Question: Here is the kind of data I have
'''
V1 = c('a','b','a','b','c','c','c','b','b','a','c','c','c','b','a','a')
V2 = c('A','A','A','B','B','C','A','B','C','C','B','B','B','C','A','B')
'''
I'd like to make a ggplot with 'V1' in x-axis and 'V2' in y-axis. The plot should be made of filled circles which size indicates the number of interactions. For example: in x-axis == 'a', y-axis = 'B' the circle should be of a size which depends on the number of times in 'V1'and 'V2' when, at the same position, there is a 'a' in 'V1' and a 'B' in 'V2'. Does it make sense?
The same kind of information could as well be displayed on a bar graph... But I'd like to try this circle representation! Below is the bar graph.

And here is my code to implement this bar graph
'''
ggplot(data=data, aes(factor(Fish_sp), fill=General.substrate)) + geom_bar(stats='bin', position=position_dodge()) + coord_flip() + xlab('Fish species')
'''
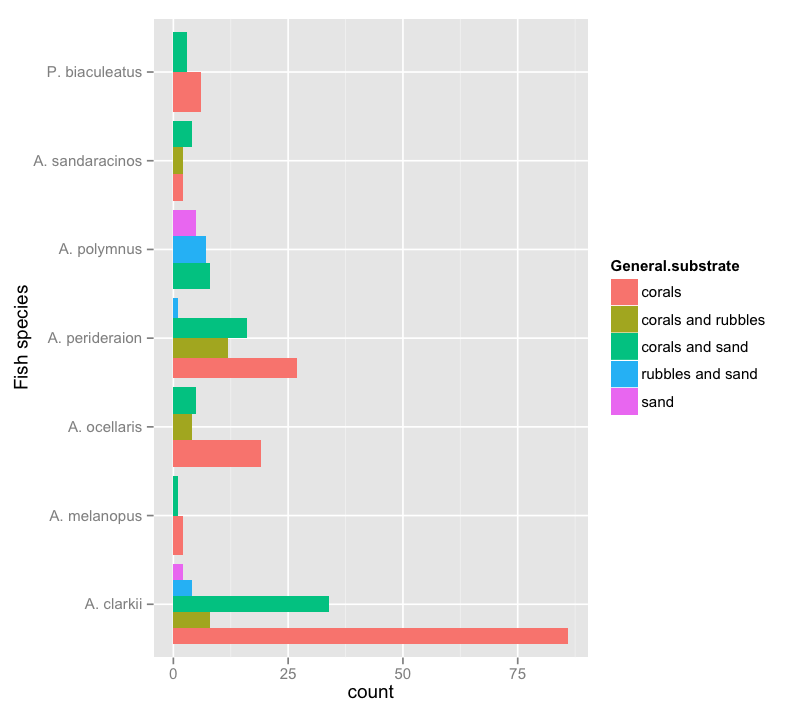
Answer: Here's how I would do it. You need to map size to the number of occurrences, the easiest way for me to get that data is with 'dcast()' from 'reshape2' followed 'melt()'. Then the plotting is trivial:
'''
library(reshape2)
dat <- data.frame(V1, V2)
dat.c <- dcast(dat, V1 ~ V2)
dat.m <- melt(dat.c, id.var = "V1")
ggplot(dat.m, aes(V1, variable)) + geom_point(aes(size = value))
'''